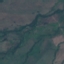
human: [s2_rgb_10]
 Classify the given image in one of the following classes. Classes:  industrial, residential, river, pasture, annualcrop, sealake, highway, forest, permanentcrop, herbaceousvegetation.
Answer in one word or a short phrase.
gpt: Pasture